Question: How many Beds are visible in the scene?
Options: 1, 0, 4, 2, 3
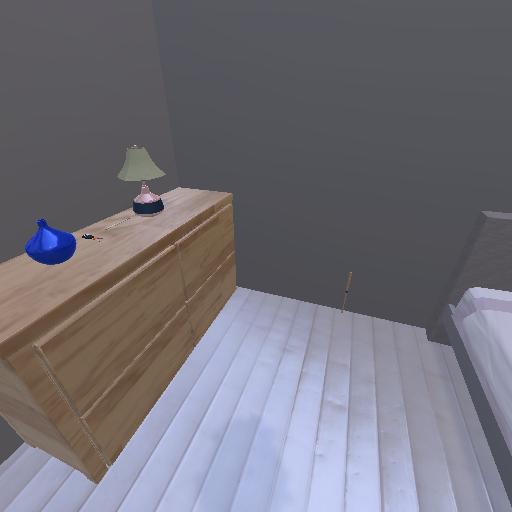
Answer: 1